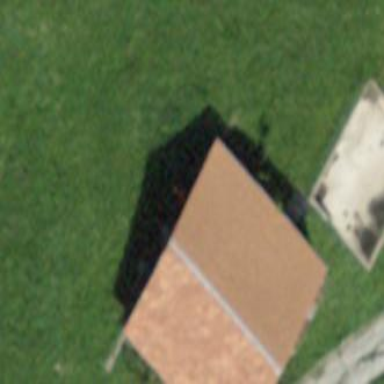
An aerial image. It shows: Rural barn.